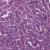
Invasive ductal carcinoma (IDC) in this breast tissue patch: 1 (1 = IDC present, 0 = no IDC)